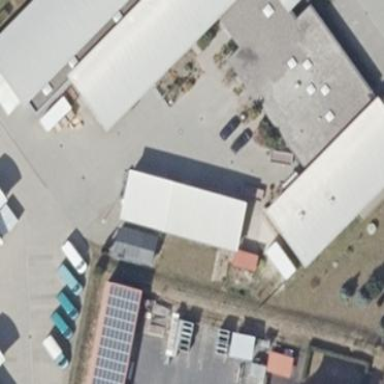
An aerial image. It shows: Industrial building.